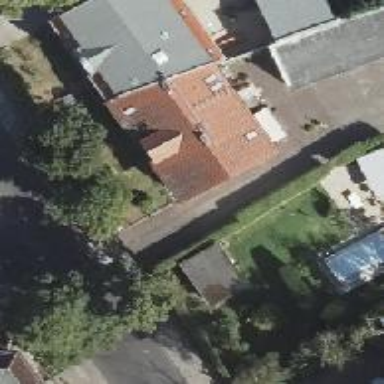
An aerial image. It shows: House with gambrel roof.